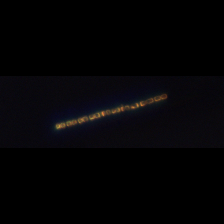
Taxon: Skeletonema
Group: Diatoms